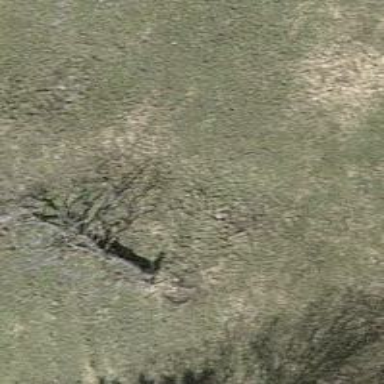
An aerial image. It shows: Single tag "natural: tree."